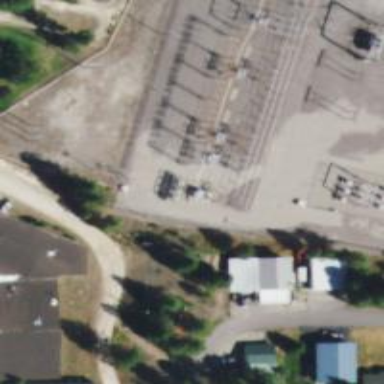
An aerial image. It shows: Switch used for power control.